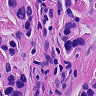
Metastatic tissue present: yes